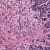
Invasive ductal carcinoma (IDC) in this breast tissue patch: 1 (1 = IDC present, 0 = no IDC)